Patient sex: M
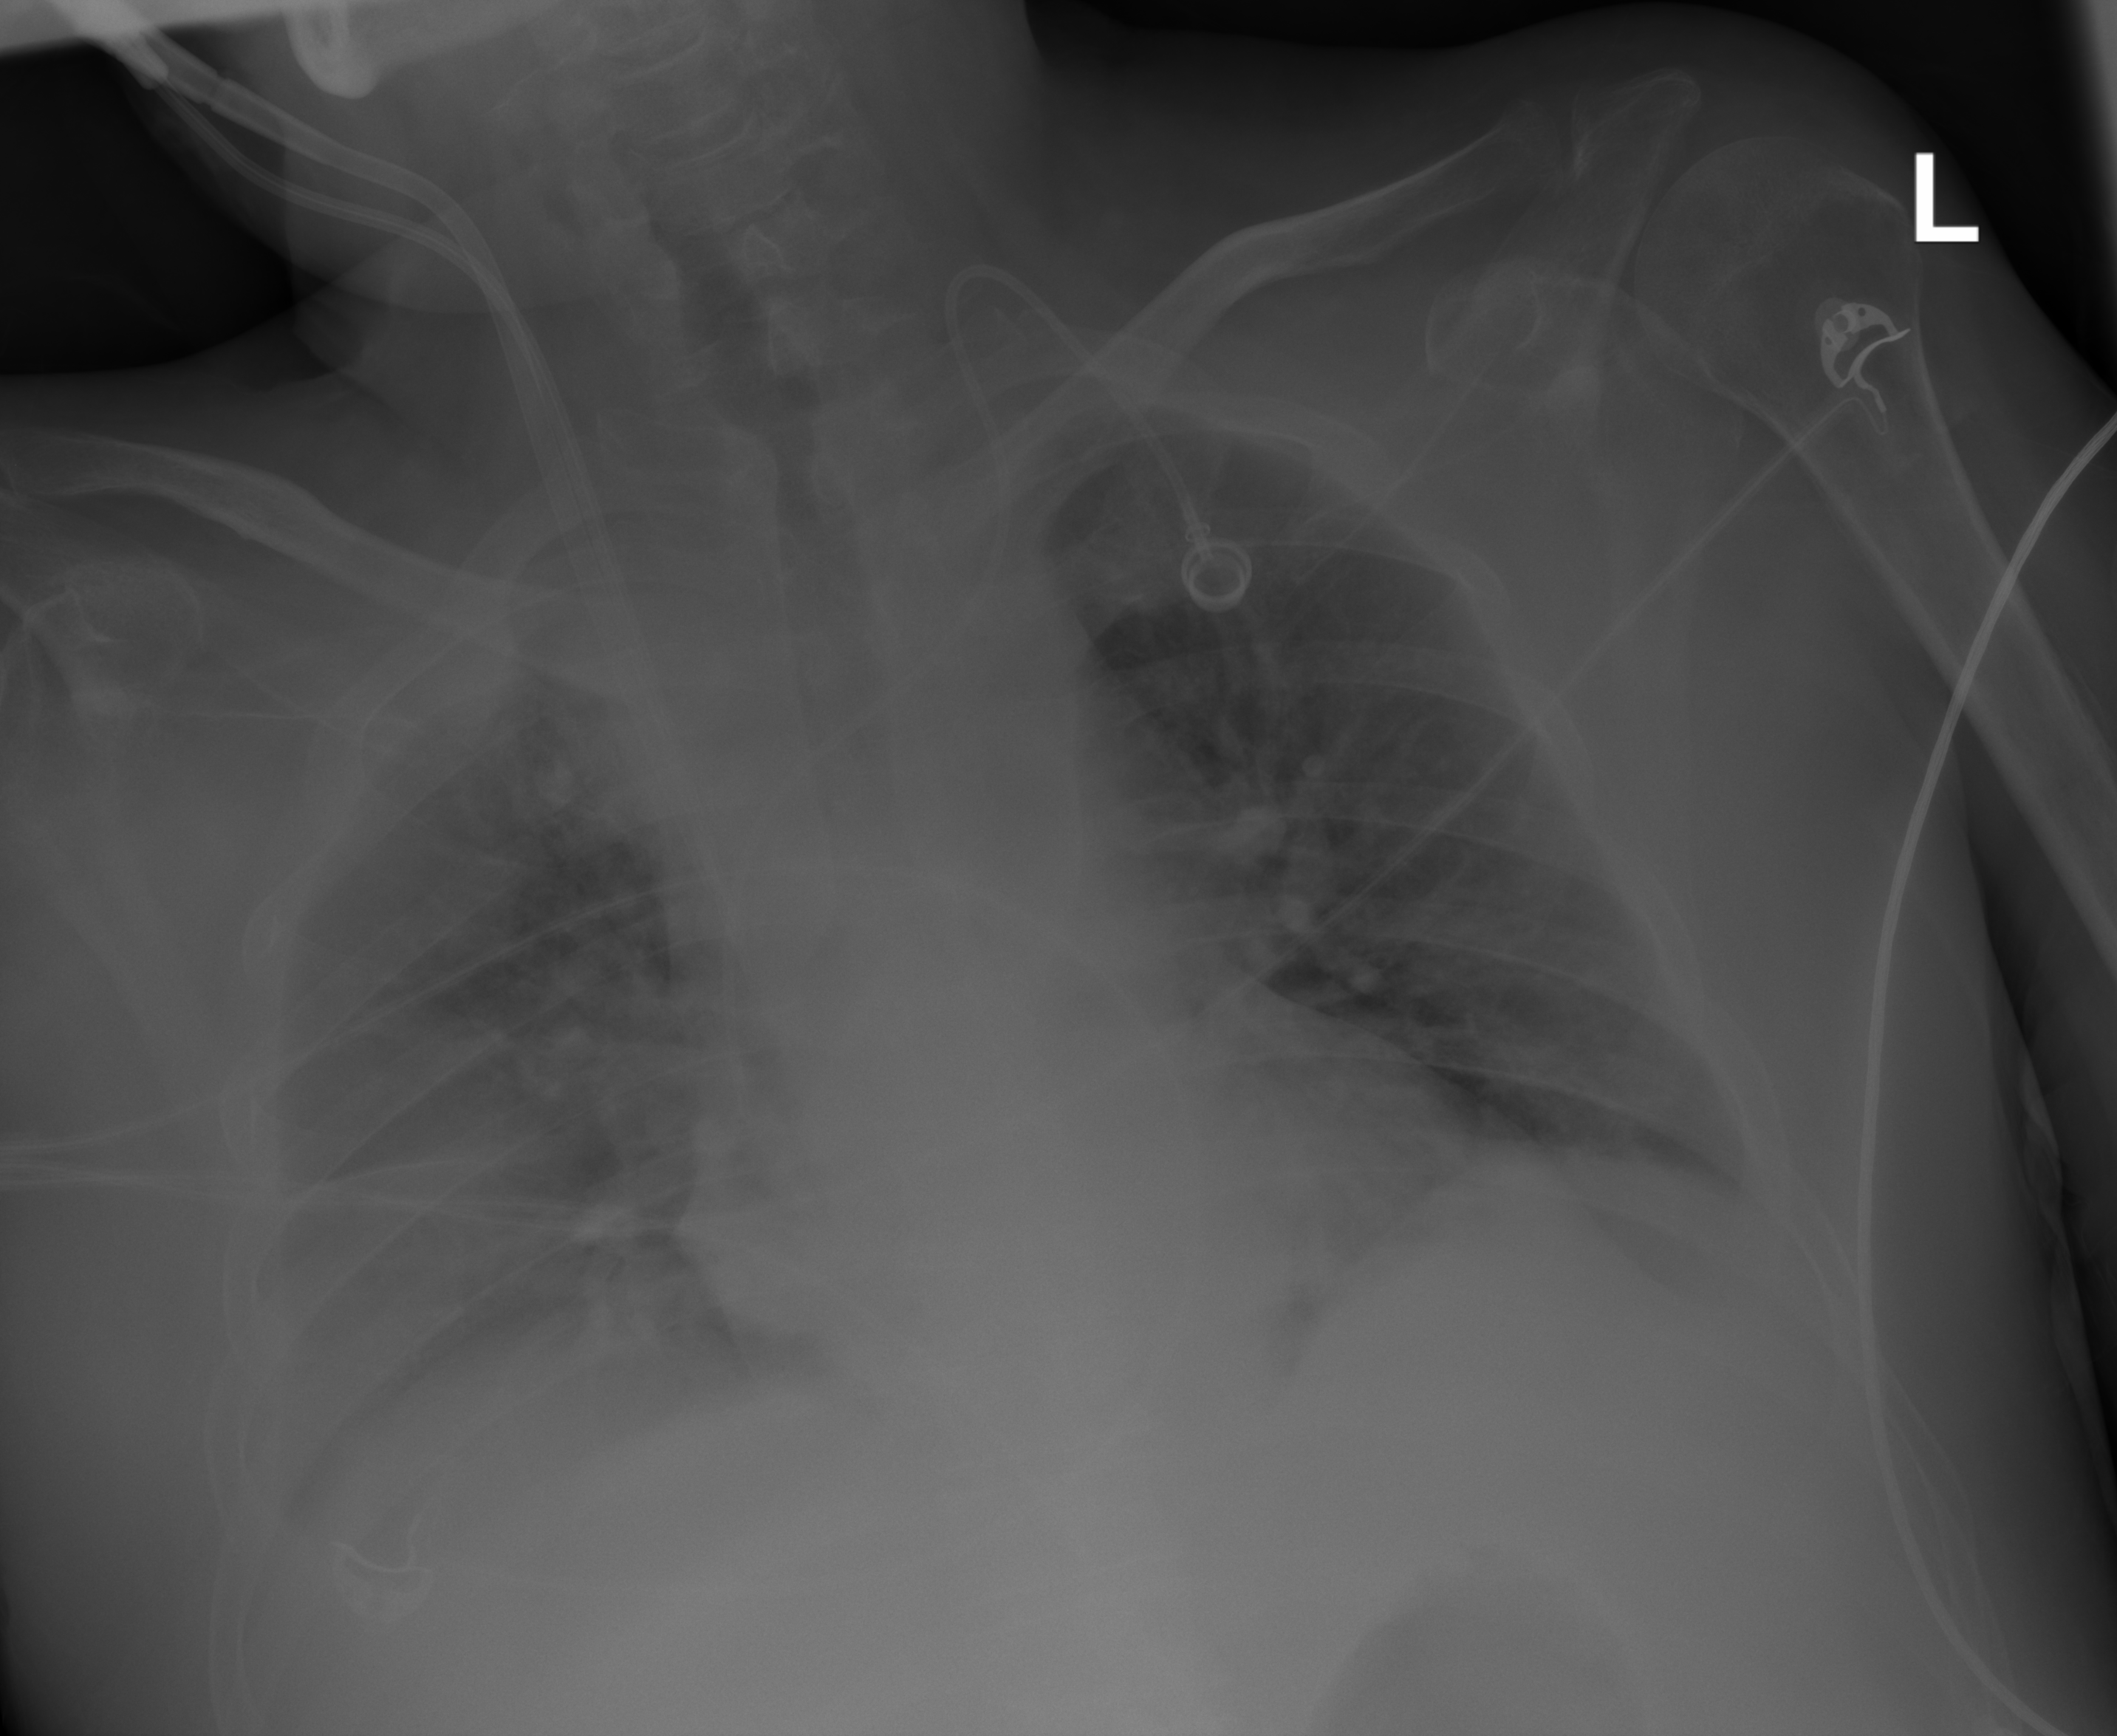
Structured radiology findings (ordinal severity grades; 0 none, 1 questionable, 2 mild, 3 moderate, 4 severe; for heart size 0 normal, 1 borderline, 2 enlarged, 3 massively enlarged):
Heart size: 0
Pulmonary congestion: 0
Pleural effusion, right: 3
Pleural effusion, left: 2
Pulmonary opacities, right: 0
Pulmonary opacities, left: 0
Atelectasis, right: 2
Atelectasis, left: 2